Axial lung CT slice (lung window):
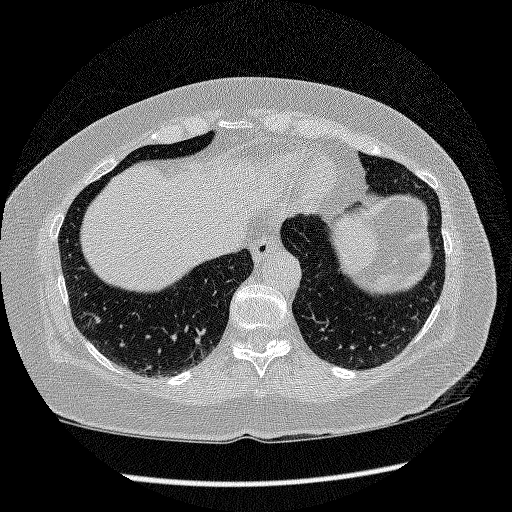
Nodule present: no